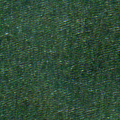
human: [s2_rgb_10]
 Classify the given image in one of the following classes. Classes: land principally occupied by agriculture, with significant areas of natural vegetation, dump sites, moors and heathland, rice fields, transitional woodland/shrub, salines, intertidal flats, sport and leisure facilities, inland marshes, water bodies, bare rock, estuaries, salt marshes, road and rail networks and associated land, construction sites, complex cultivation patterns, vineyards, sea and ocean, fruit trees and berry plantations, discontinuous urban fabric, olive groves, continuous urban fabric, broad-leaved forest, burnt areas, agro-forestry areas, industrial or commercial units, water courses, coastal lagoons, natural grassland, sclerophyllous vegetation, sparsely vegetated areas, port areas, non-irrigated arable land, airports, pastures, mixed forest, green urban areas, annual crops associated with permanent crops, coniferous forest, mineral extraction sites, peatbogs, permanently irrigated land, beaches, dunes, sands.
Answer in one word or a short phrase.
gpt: sea and ocean